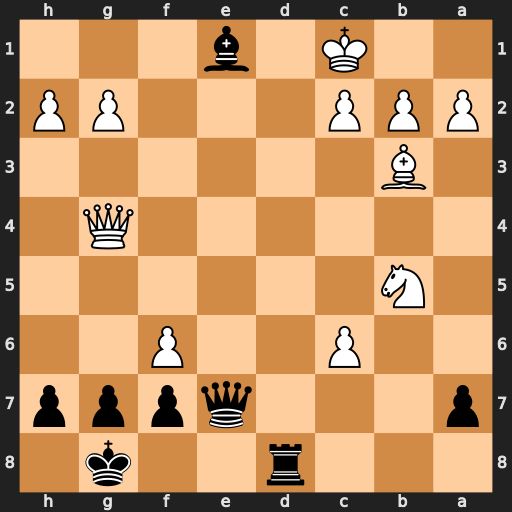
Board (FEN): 3r2k1/p3qppp/2P2P2/1N6/6Q1/1B6/PPP3PP/2K1b3
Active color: b
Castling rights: -
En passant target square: -
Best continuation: Bd2+ Kb1 Qe1+ Qd1 Qxd1#